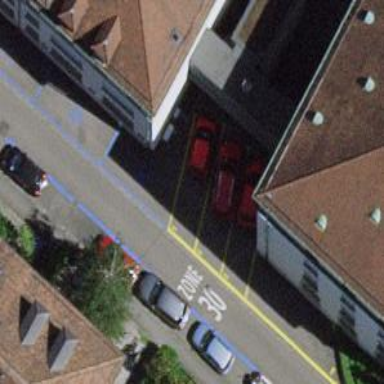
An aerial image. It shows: Car sharing facility.